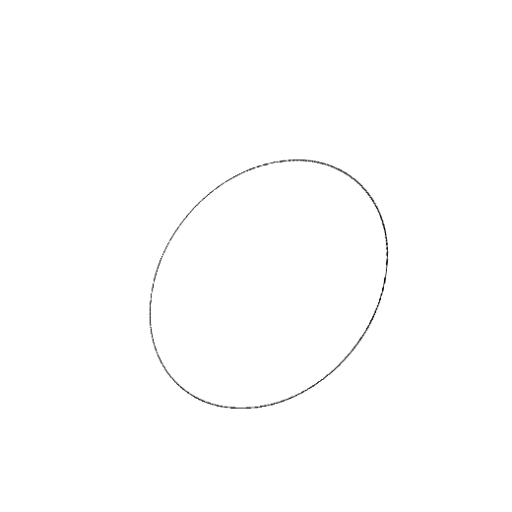
Crossing number: 0